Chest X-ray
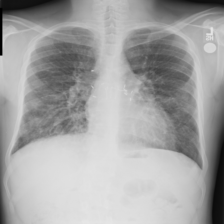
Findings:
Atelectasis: negative
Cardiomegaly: negative
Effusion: negative
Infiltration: negative
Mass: negative
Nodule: negative
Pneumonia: positive
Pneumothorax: negative
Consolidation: negative
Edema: negative
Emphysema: negative
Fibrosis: negative
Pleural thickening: negative
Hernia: negative